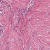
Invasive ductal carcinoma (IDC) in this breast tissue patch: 0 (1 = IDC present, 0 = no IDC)